Question: I am trying to integrate a Google map in my iOS application using the Google map API. However, the map doesn't want to load. I am pretty sure that I integrated the right API key, and the appropriate framework. What is wired is that I don't have the map loaded, but have the Google Logo at the bottom of the page. Here is the code of the 'viewController' Page, and a snapshot of the execution:
'''
#import "ViewController.h"
#import <GoogleMaps/GoogleMaps.h>
@implementation ViewController{
GMSMapView *mapView_;
}
- (void)viewDidLoad {
[super viewDidLoad];
// Do any additional setup after loading the view, typically from a nib.
GMSCameraPosition *camera = [GMSCameraPosition cameraWithLatitude:33.53805 longitude:-5.0766 zoom:6];
mapView_ = [GMSMapView mapWithFrame:CGRectZero camera:camera];
mapView_.myLocationEnabled = YES;
self.view = mapView_;
GMSMarker *marker = [[GMSMarker alloc]init];
marker.title = @"Lab 7";
marker.snippet = @"Al Akhawayn University in Ifrane";
marker.map = mapView_;
}
- (void)didReceiveMemoryWarning {
[super didReceiveMemoryWarning];
// Dispose of any resources that can be recreated.
}
@end
'''

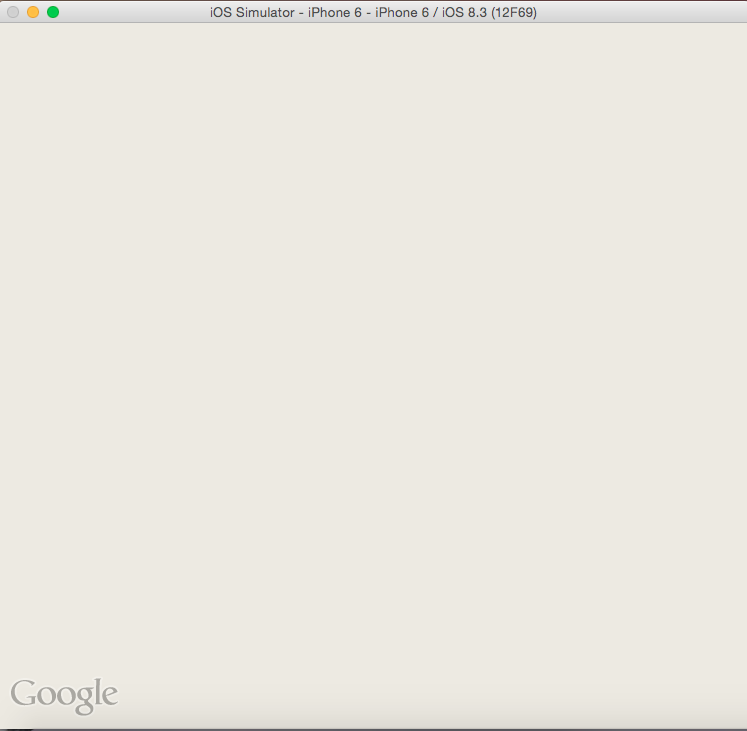
Answer: The first thing I'm seeing wrong here is the way you've created your marker. You need to inform the coordinates of it, something like this:
'''
CLLocationCoordinate2D addressLocation = CLLocationCoordinate2DMake(self.initialLat, self.initialLong);
GMSMarker *marker = [GMSMarker markerWithPosition: addressLocation];
marker.title = @"Lab 7";
marker.snippet = @"Al Akhawayn University in Ifrane";
marker.map = mapView_;
'''
Second thing, when you write:
'''
mapView_.myLocationEnabled = YES;
'''
You're telling the mapView to focus in your location, ignoring your camera coordinates you set earlier.
What might be causing your beige screen with Google's logo is that the Simulator doesn't have a built-in GPS, so your localization won't show on the simulator. Try commenting that line...
That was all I could think of with this code you've posted.